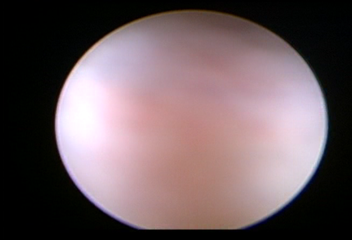
Modality: WLC
Class: Normal mucosa
Bladder cancer association: No